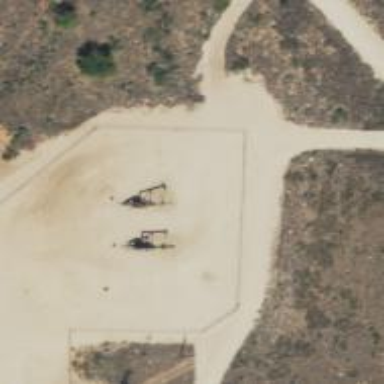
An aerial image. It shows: Petroleum well.